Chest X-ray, PA view. Patient: 31 years old, sex F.
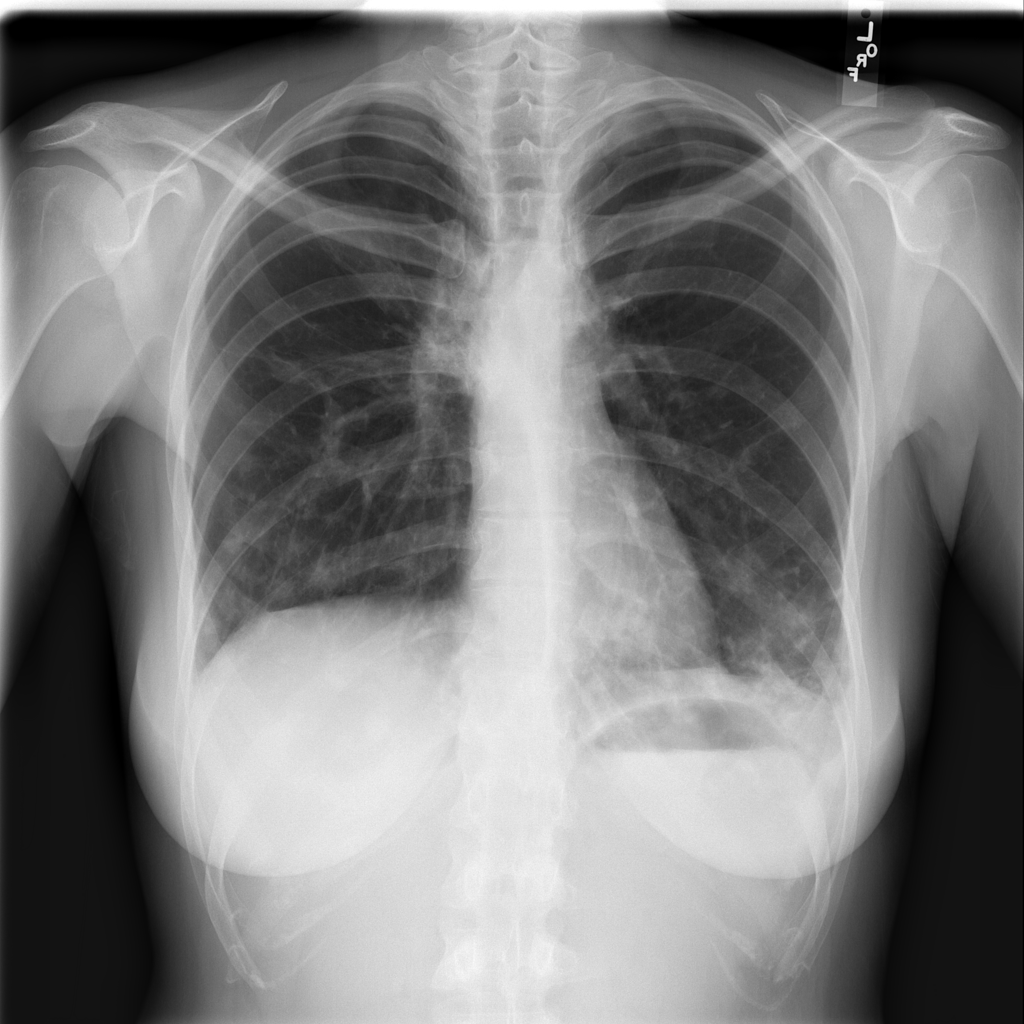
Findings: Consolidation, Fibrosis, Infiltration, Nodule